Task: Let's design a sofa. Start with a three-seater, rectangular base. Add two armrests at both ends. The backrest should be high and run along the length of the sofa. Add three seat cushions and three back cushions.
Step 327:
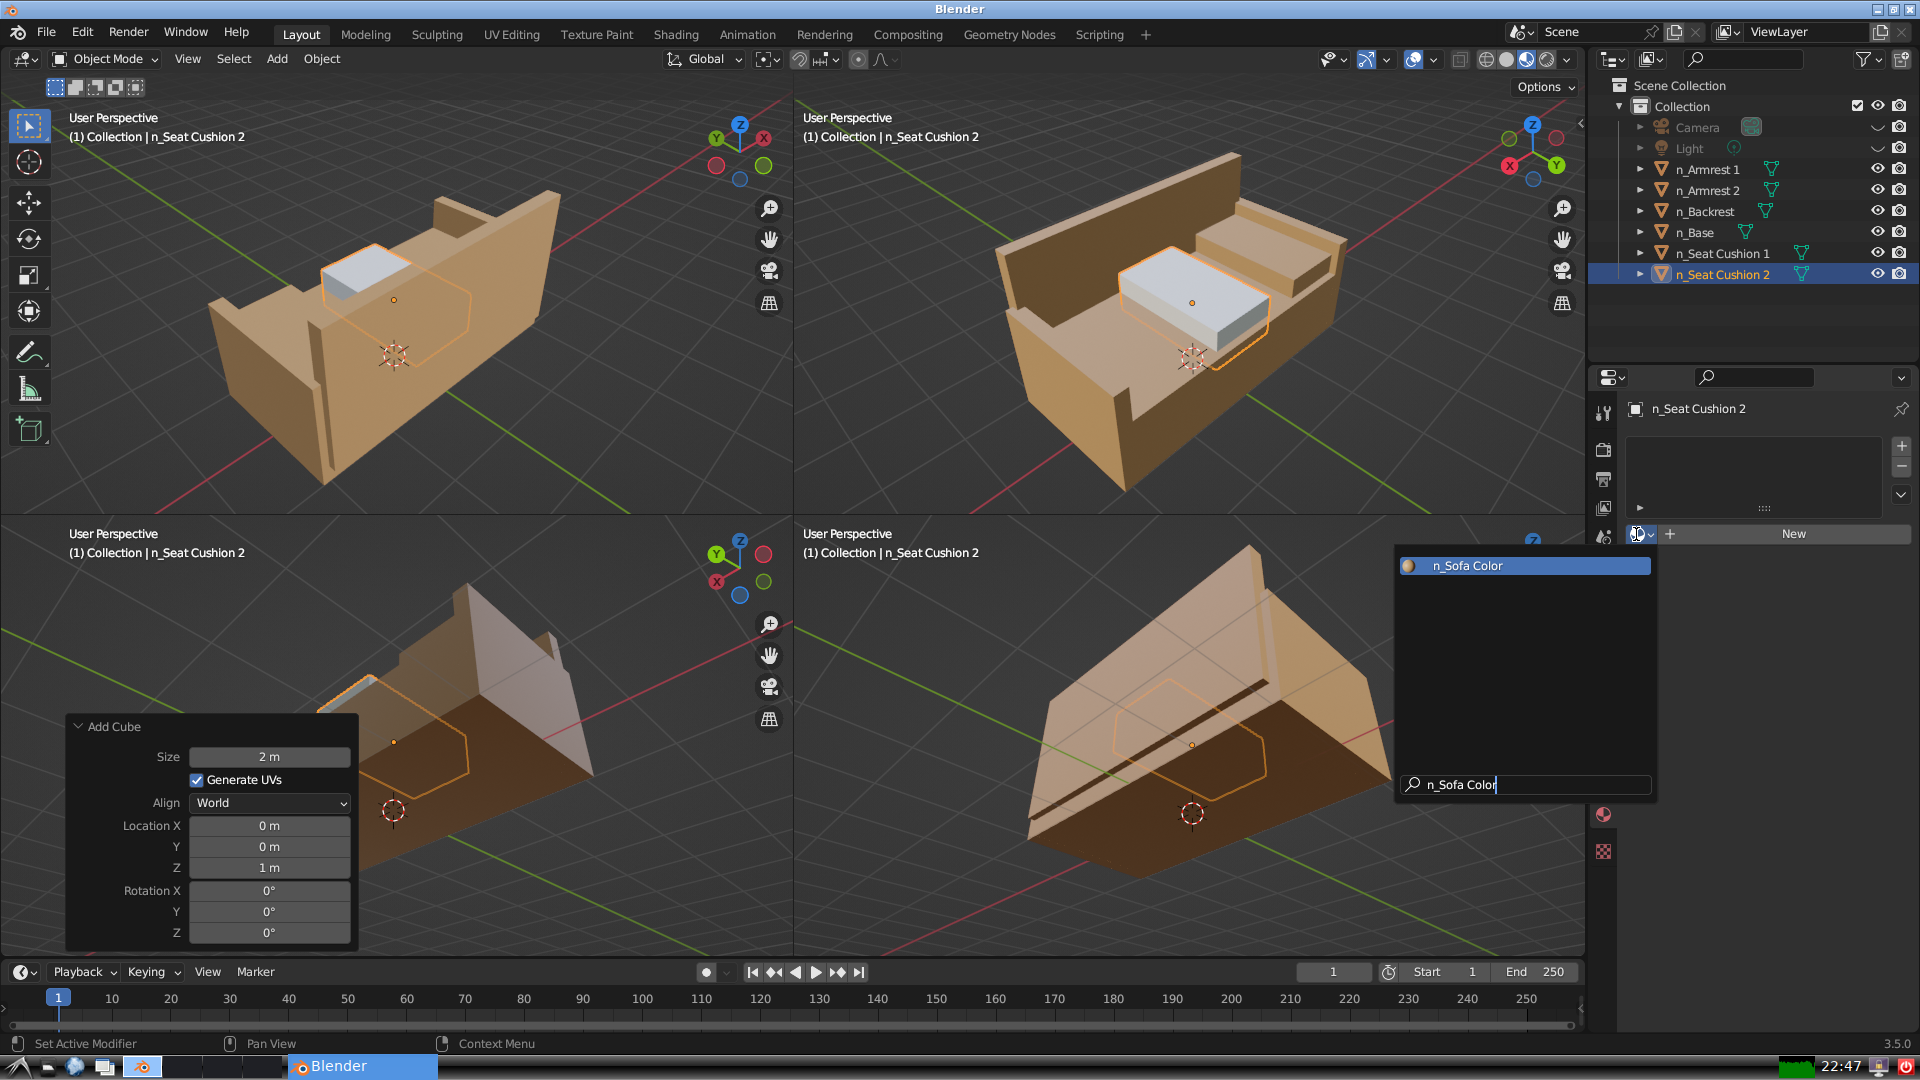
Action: {"key_press": ['Return']}